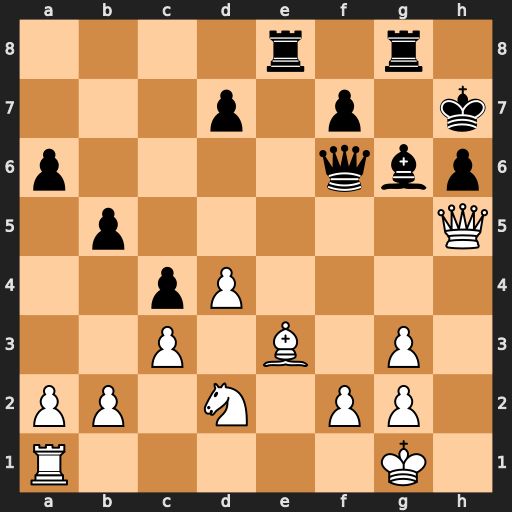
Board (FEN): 4r1r1/3p1p1k/p4qbp/1p5Q/2pP4/2P1B1P1/PP1N1PP1/R5K1
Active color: w
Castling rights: -
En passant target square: -
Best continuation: Qxh6#